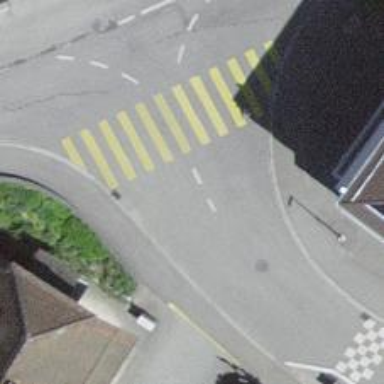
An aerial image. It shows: Zebra crossing on the road.